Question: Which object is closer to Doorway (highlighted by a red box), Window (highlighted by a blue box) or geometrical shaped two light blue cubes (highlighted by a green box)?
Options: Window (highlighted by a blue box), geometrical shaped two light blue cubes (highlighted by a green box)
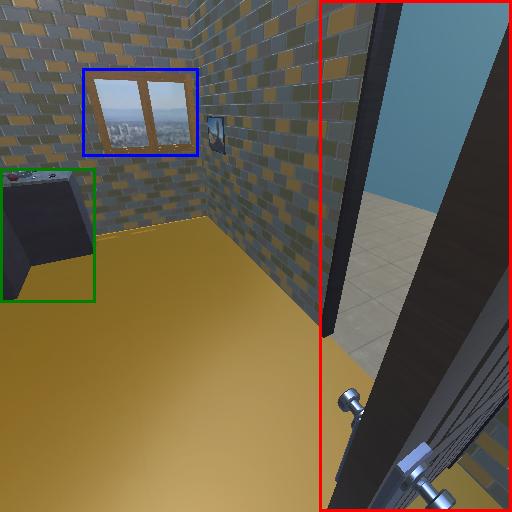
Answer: Window (highlighted by a blue box)